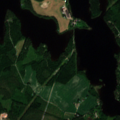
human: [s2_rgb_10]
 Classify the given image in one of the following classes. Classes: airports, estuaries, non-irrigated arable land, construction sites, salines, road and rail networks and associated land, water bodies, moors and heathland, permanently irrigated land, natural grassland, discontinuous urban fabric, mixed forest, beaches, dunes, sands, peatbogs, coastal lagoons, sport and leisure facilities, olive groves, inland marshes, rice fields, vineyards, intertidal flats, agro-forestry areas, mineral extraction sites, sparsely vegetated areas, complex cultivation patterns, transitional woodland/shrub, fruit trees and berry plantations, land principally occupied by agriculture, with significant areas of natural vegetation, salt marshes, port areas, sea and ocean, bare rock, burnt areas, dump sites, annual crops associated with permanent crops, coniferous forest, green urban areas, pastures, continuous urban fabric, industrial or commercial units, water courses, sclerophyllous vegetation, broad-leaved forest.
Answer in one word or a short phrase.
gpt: land principally occupied by agriculture, with significant areas of natural vegetation, coniferous forest, mixed forest, water bodies